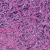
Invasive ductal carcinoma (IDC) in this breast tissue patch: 1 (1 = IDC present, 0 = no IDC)